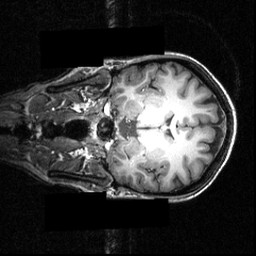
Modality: T1w
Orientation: coronal
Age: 24
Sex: female
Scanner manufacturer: siemens
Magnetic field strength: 3.951 T
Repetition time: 1.5 s
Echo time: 0.00335 s